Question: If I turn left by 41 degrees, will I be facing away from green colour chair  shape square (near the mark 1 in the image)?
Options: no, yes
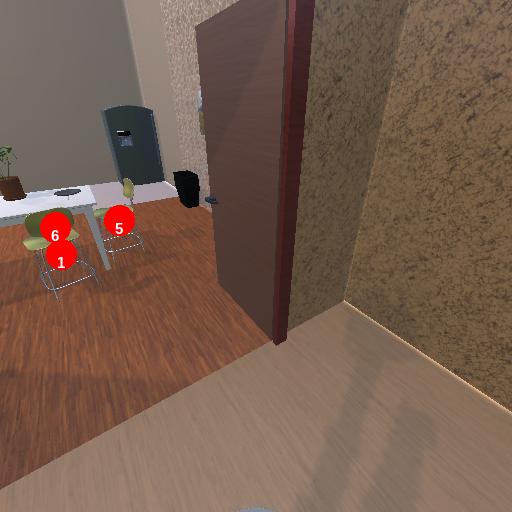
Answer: no